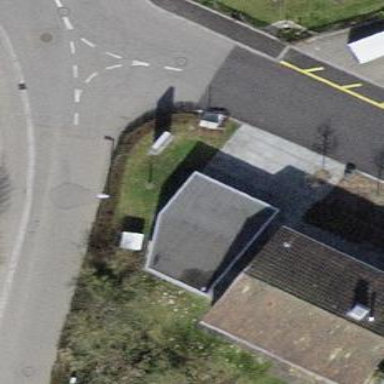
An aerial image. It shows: Garage.